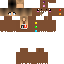
A female human skin with medium skin, wearing brown long hair dressed in a blue hoodie and brown pants, featuring a closed mouth.